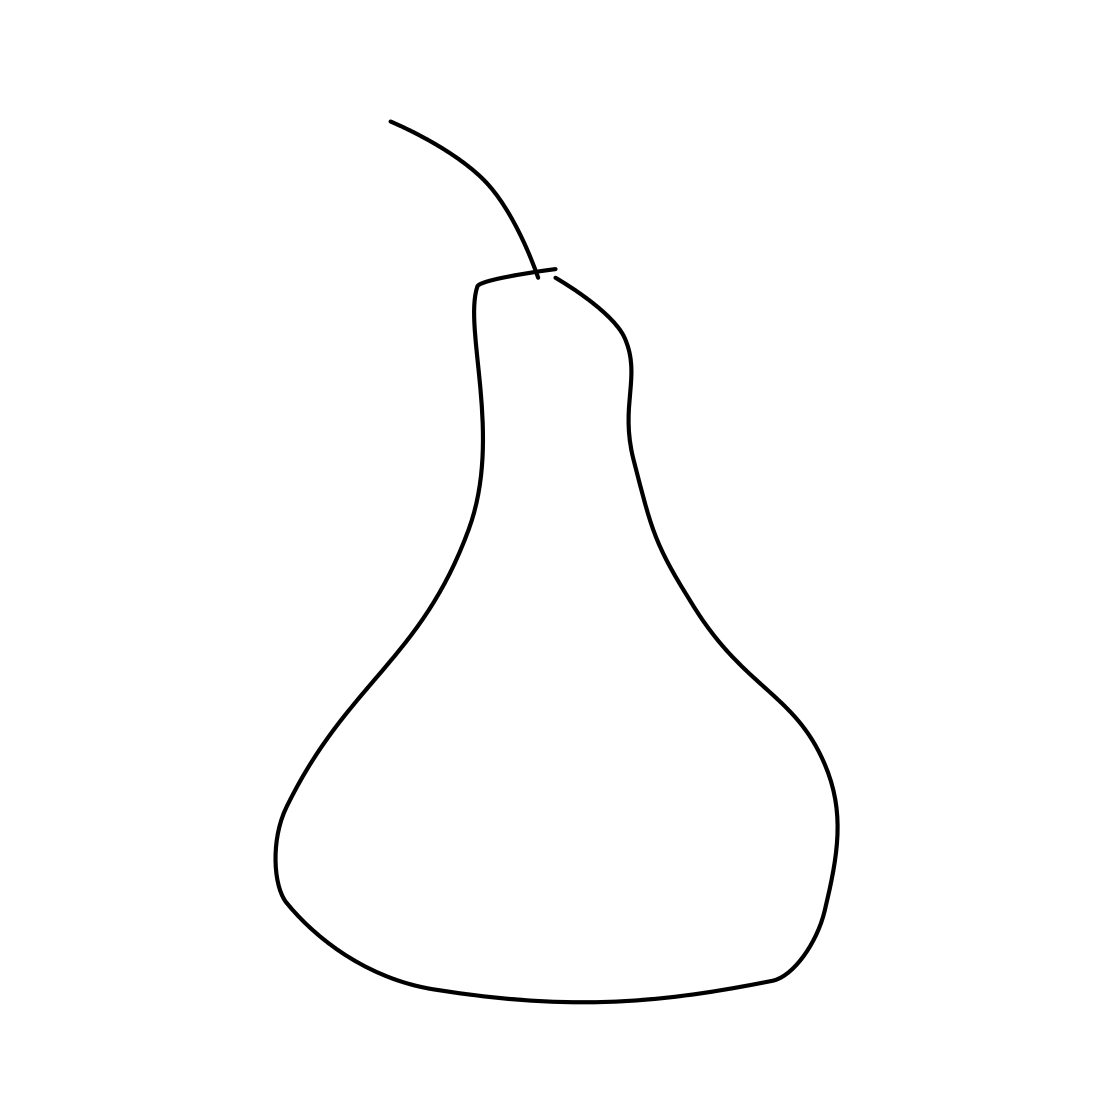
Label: pear